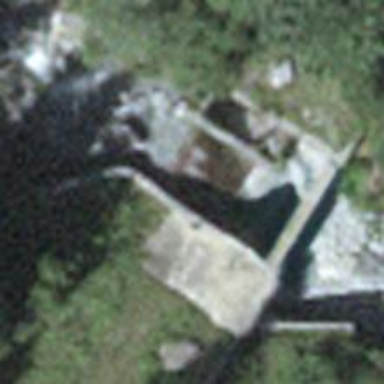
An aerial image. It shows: Weir in waterway.